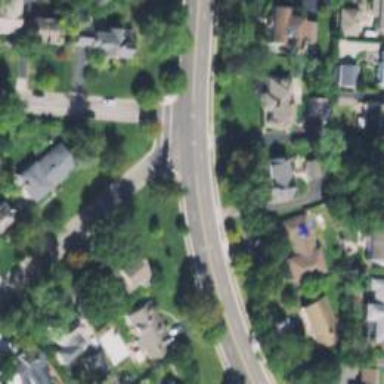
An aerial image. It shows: Residential driveway designated as service road.